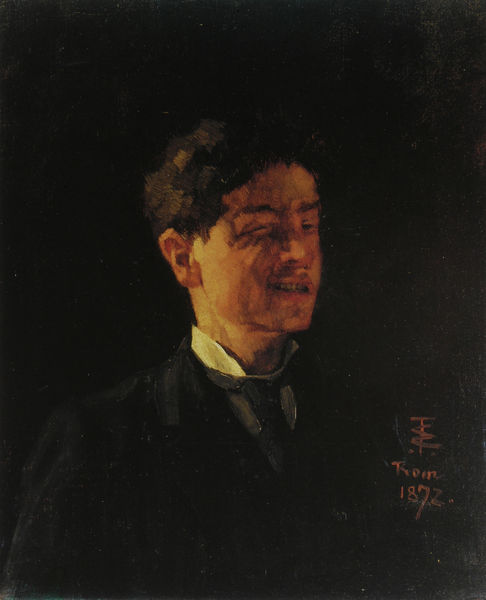
Titel: Selbstbildnis mit zugekniffenem Auge
Künstler: Heinrich Wilhelm Trübner
Standort: Bellevue/Wa. USA
Institution: Sammlung Mr. und Mrs. Henry Trubner
Schlagwörter: dunkel, gemälde, mann, schatten, weiß, gelb, ocker, braun, frisur, haar, hell, hintergrund, licht, mund, nase, ohr, orange, profil, schwarz, stirn, zeichnung, ölbild, blick, rot, malerei, rock, anzug, hemd, jacke, jung, augen, falten, gesicht, inkarnat, kragen, mensch, rembrandt, bild, bildnis, hals, herr, portrait, porträt, signatur, öl, pastos, sonne, auge, haare, realismus, augenbrauen, brustbild, kinn, kontrast, lippen, ohren, rosa, schwarzer hintergrund, genre, helldunkel, lächeln, naturalismus, studie, datierung, duktus, krawatte, inschrift, brauen, datum, maler, lichteinfall, junge, wange, augenbraue, jahreszahl, revers, selbstporträt, seitenlicht, lider, karawane, lachen, tusche, unterschrift, signum, künstler, mundwinkel, vatermörder, verletzt, selbstbildnis, stehkragen, nasenloch, rom, grinsen, kerzenlicht, kravatte, selbstportrait, zähne, schlips, augenzwinkern, can, cana, canale, carne vale, clan, die nerverei hört nicht auf, dsöljkksöljadkf, geblendet, grimasse, halbprofil, hintergrund kontrastlos, inlarnat, karawatte, karnawane, karnevale, kehle, mitspieler gar nicht da, pan valé, panal, panevale, per me il pane, rasiert, rembrandtlike aber, riem, runzeln, tja, vale, verstehe ich nicht, was sonst, weniger licht, wie schön, wieder mal der spitzenreiter, wo isser denn, zugekniffen, zwinkern, ösfljadkk, thoma, rötlich, weißes hemd, kurzhaarfrisur, schelm, blinzeln, zentriert, verzerrt, signierung, bärtchen, from, flten, pfiffig, verschlagen, zu, 1872, aohr, wange#, kneifen, einseitig, rechte gesichtshälfte, zugekniffe, trom, semiprofil, zwinkert, zwinckert